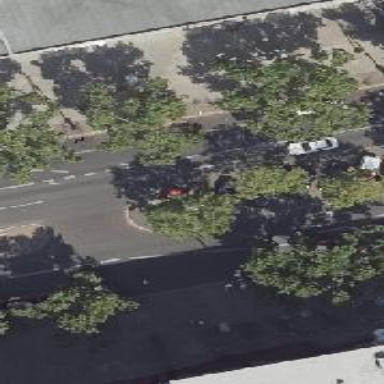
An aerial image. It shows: Deciduous tree with broadleaved leaves.